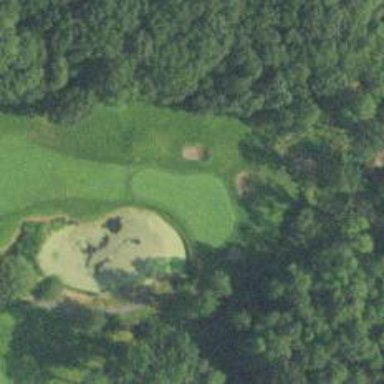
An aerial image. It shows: Golf hole.